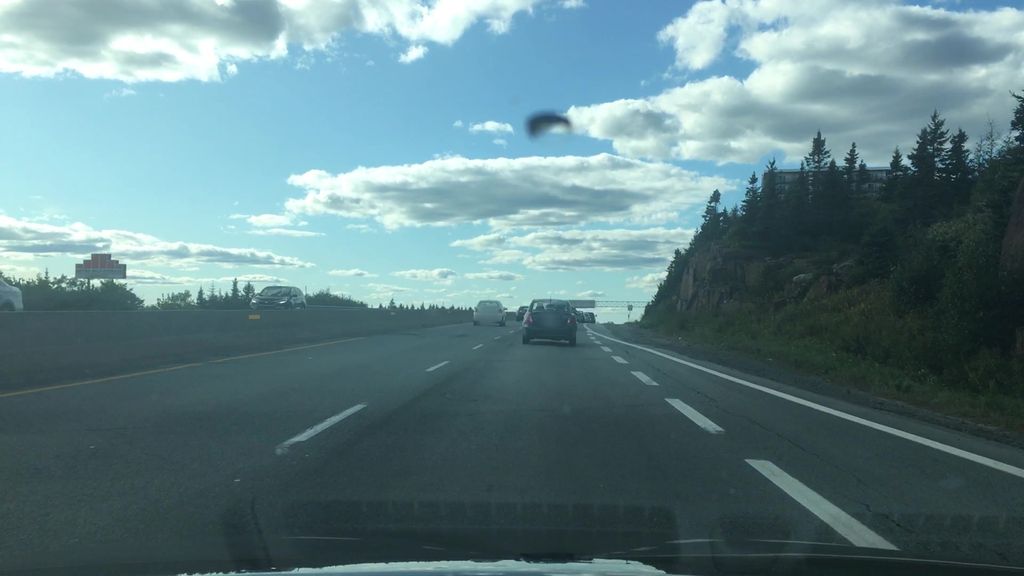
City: halifax